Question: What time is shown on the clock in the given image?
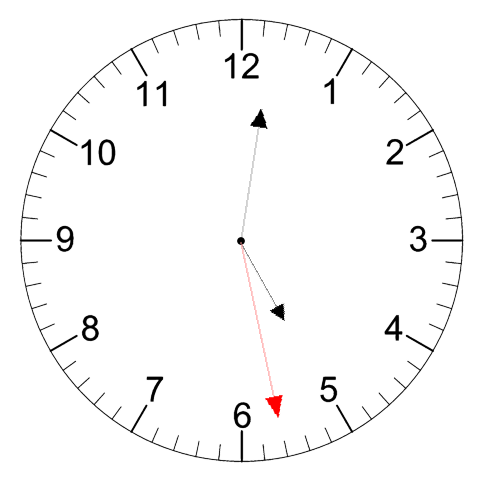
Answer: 05:01:28